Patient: sex F, age 36
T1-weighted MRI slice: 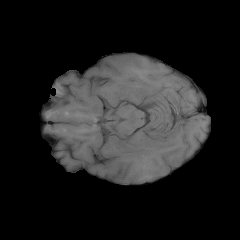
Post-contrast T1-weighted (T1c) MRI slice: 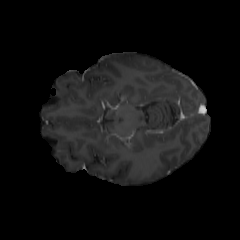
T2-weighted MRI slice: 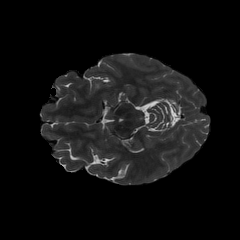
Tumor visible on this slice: no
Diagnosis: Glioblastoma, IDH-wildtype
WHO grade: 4